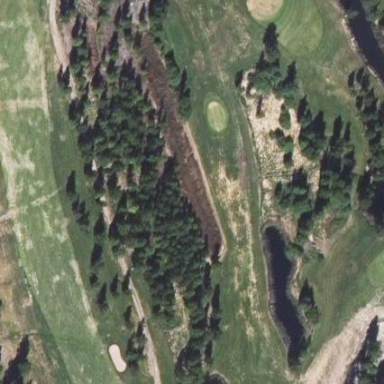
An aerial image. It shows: Water hazard on golf course. The hazard is natural water feature.